二年级 · 算术
先填空, 再列出综合算式。(共 12 分)

算式: \$ \qquad \$
算式: \$ \qquad \$
算式: \$ \qquad \$
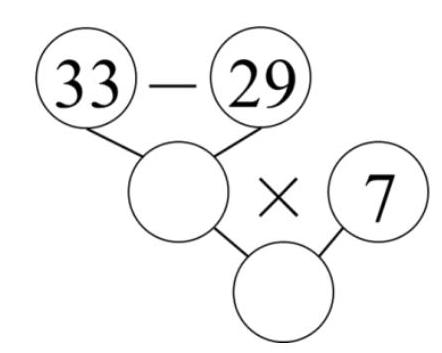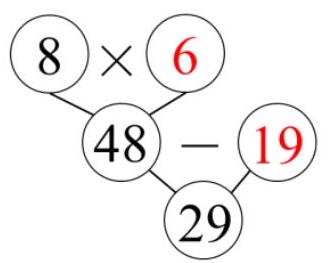
答案:

$(33-29) \times 7=28$

$40 \div 5+35=43$

$6 \times 8-19=29$